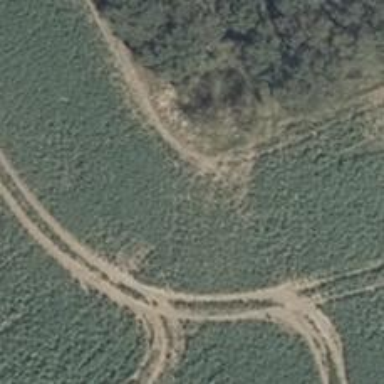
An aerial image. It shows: Track with grade 4 surface.